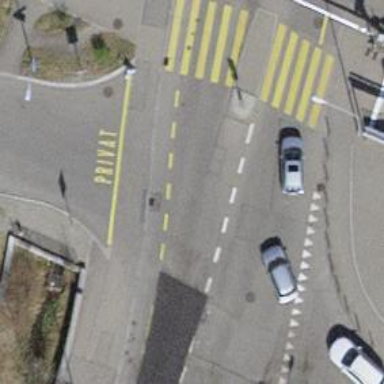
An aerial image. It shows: Tertiary road with asphalt surface. There is cycle lane on the left side of the road.